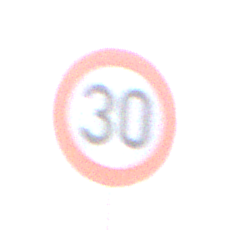
Verkehrszeichen: Geschwindigkeit30
Umgebung: Outdoor, Suburban
Tageszeit: SunriseSunset
Wetter: Clear
Licht: Natural
Jahreszeit: NotSpecified
Kontrast: LowContrast